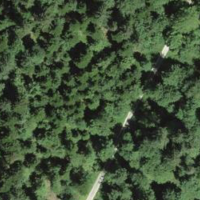
EUNIS habitat code: 43
Species observed at this site:
Impatiens parviflora